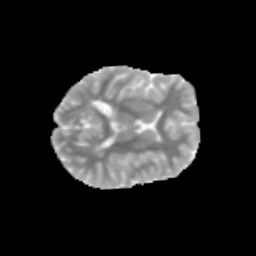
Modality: MD
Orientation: axial
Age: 14
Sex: female
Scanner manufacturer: siemens
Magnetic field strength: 3 T
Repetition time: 3.8 s
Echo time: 0.07 s